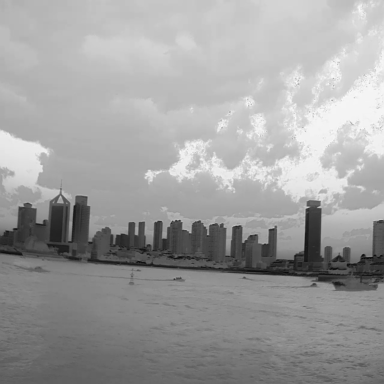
There are five objects shown in the infrared image, including a warship, and four canoes.